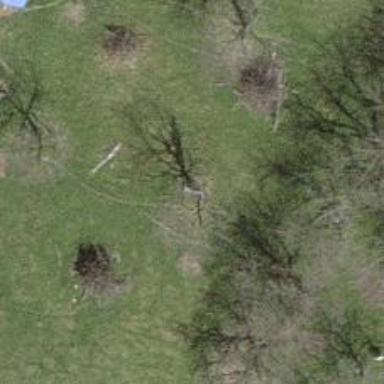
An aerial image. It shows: Broadleaved tree in natural setting.